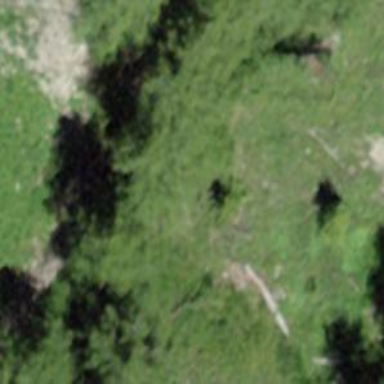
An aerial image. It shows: Forest area.